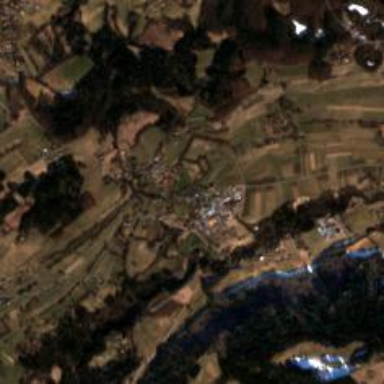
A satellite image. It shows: Small settlement known as hamlet.